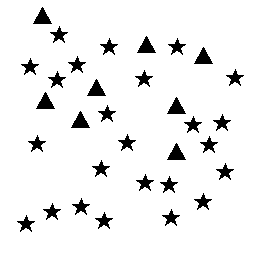
Squares: 0
Triangles: 8
Stars: 24
Total shapes: 32